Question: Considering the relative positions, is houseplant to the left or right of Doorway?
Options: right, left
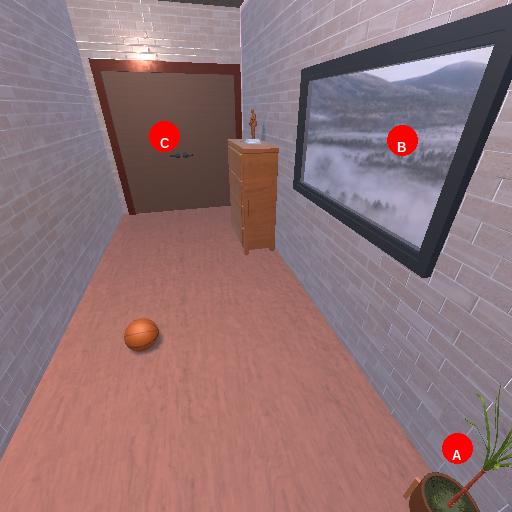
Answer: right